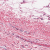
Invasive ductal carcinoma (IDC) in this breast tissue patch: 0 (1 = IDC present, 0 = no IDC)